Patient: sex M, age 58
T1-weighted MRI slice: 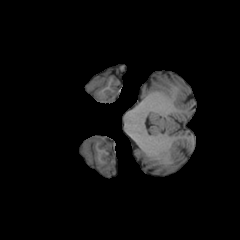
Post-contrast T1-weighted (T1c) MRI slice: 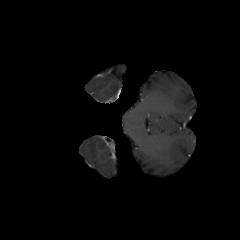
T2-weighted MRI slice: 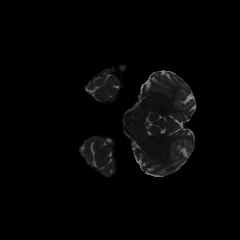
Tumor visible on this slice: no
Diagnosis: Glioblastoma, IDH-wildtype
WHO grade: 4